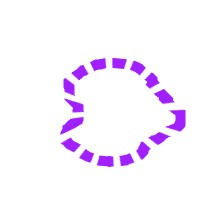
Shape: circle